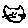
Label: cat